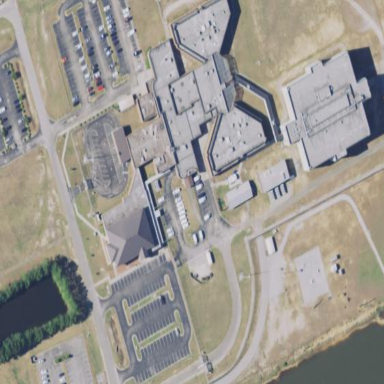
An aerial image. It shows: Prison.